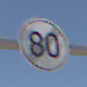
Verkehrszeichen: EndeGeschwindigkeit80
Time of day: Midday
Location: Outdoor (Nature)
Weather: Clear
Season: NotSpecified
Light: Natural